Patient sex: M
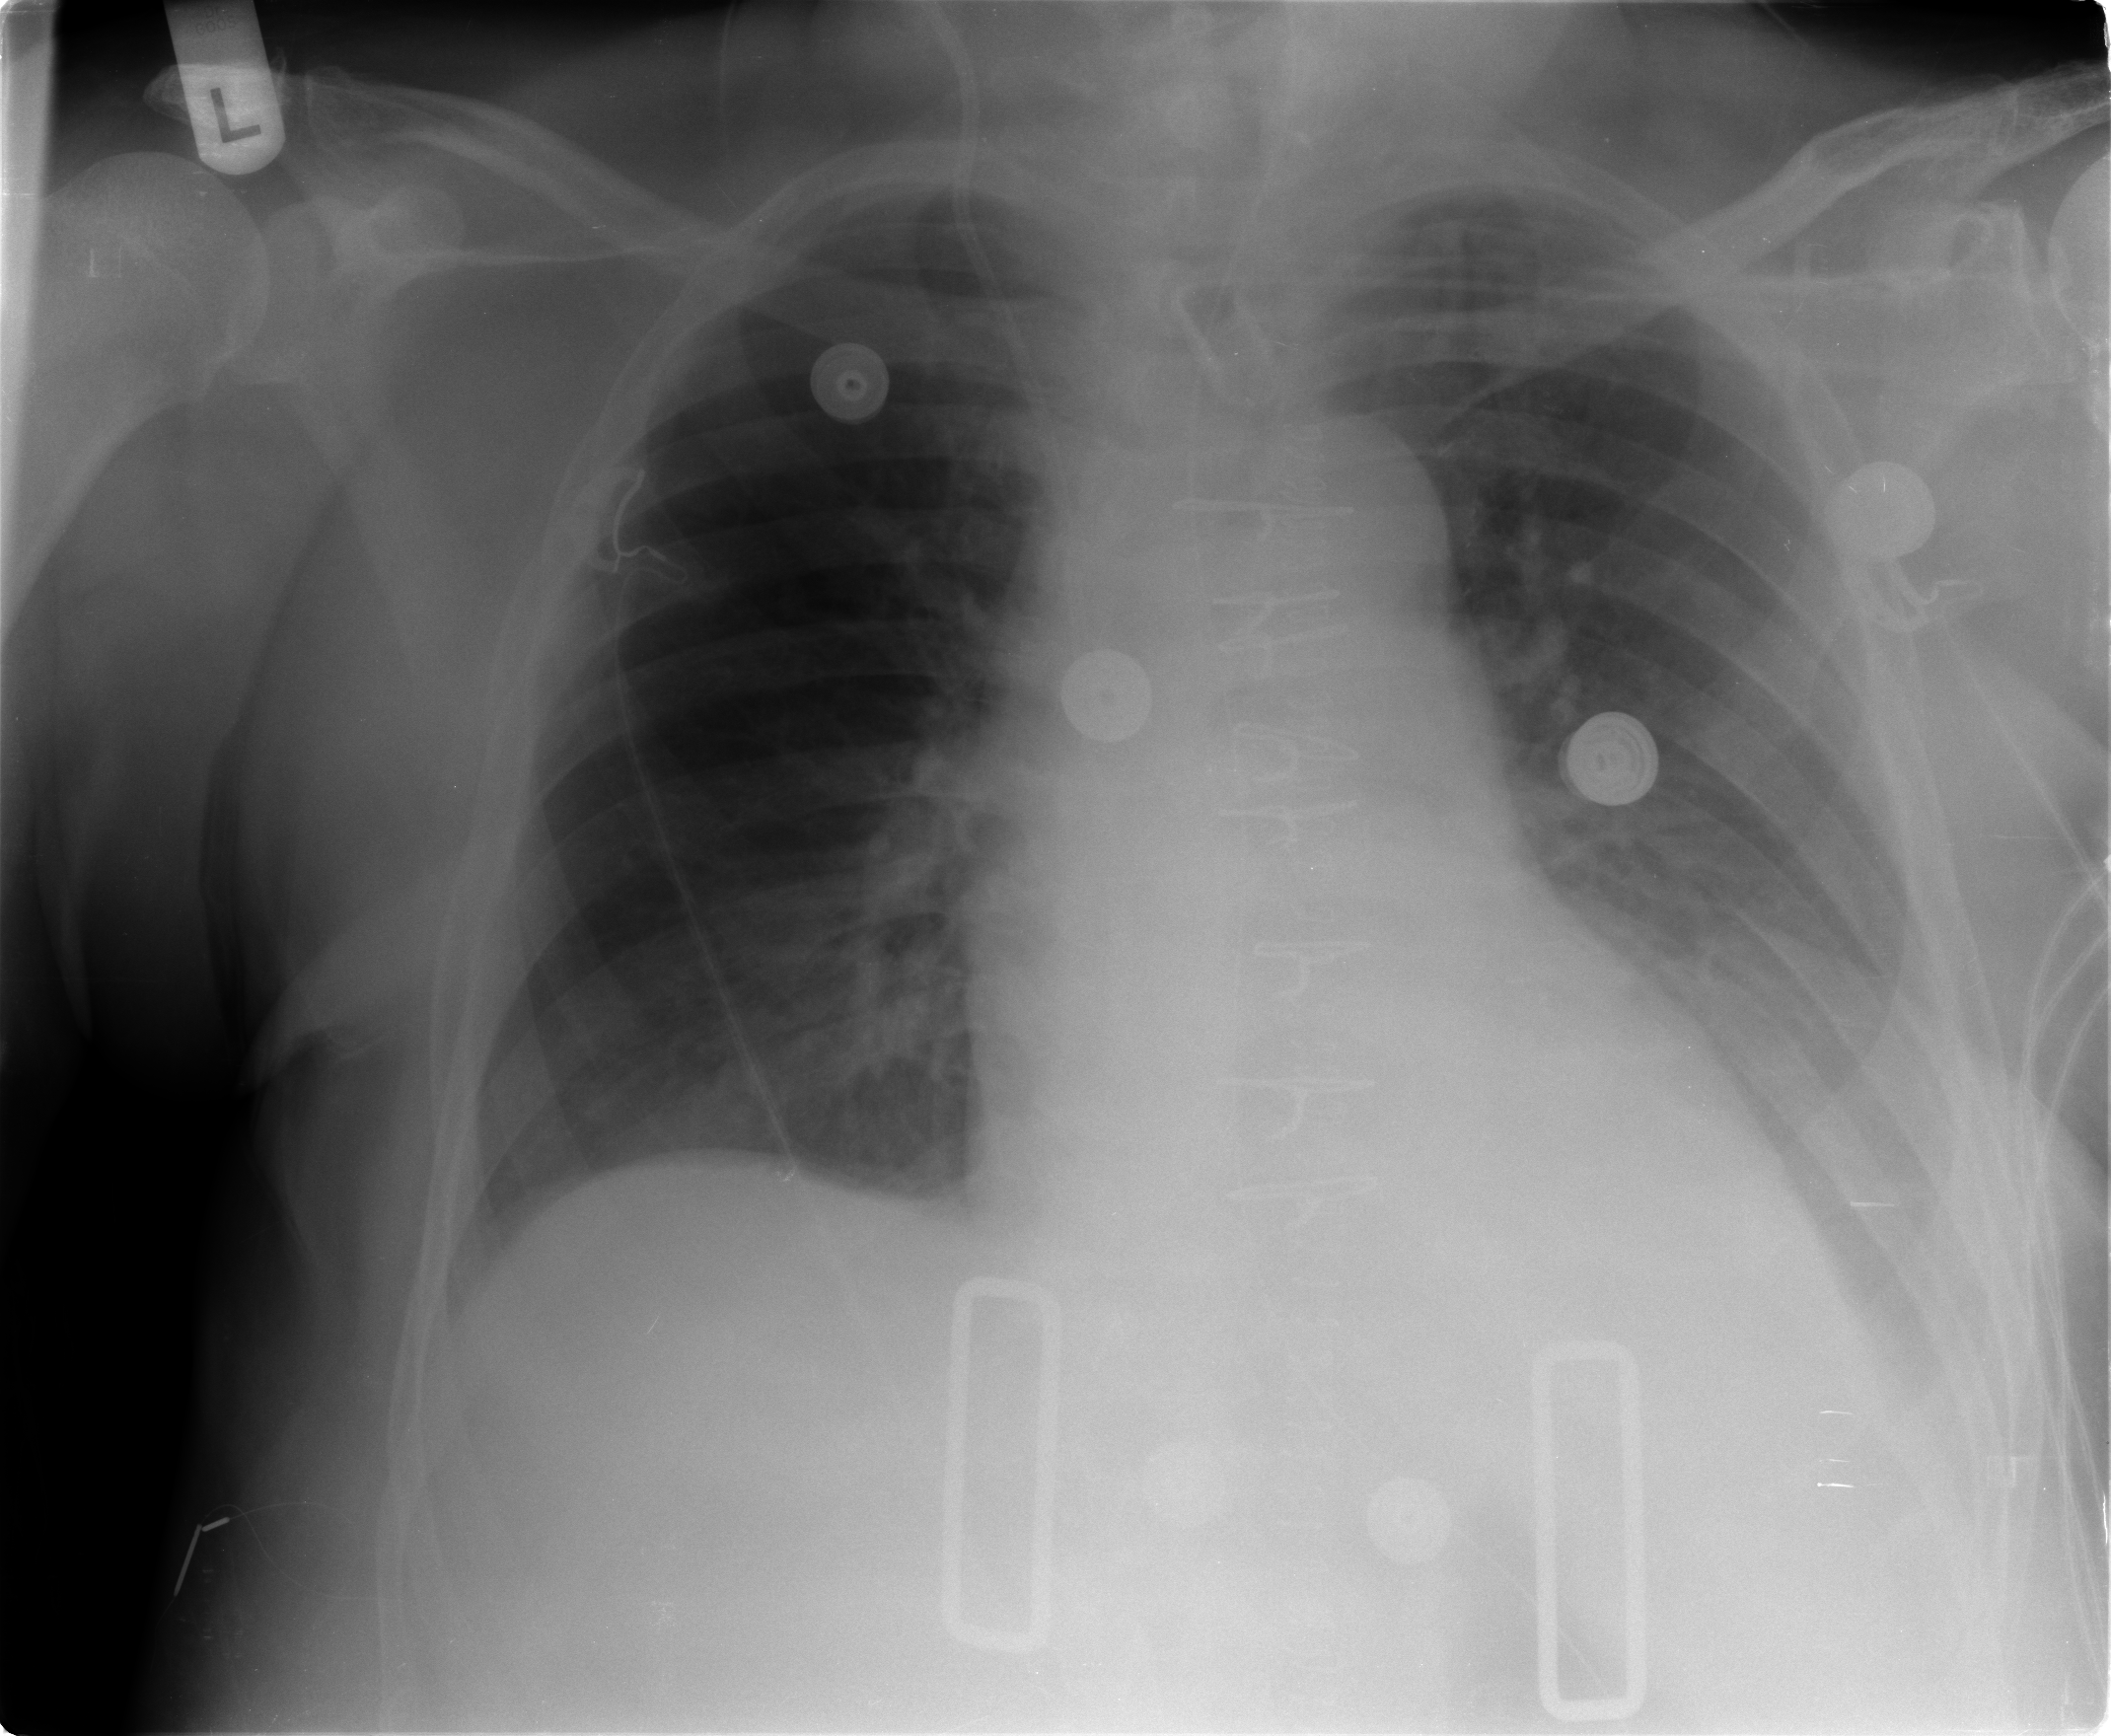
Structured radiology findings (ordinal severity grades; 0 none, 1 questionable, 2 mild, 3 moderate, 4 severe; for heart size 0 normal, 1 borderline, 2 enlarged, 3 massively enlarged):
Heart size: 0
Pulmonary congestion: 0
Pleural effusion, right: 0
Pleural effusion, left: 2
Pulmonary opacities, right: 0
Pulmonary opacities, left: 0
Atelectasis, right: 0
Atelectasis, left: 2